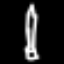
Label: pencil